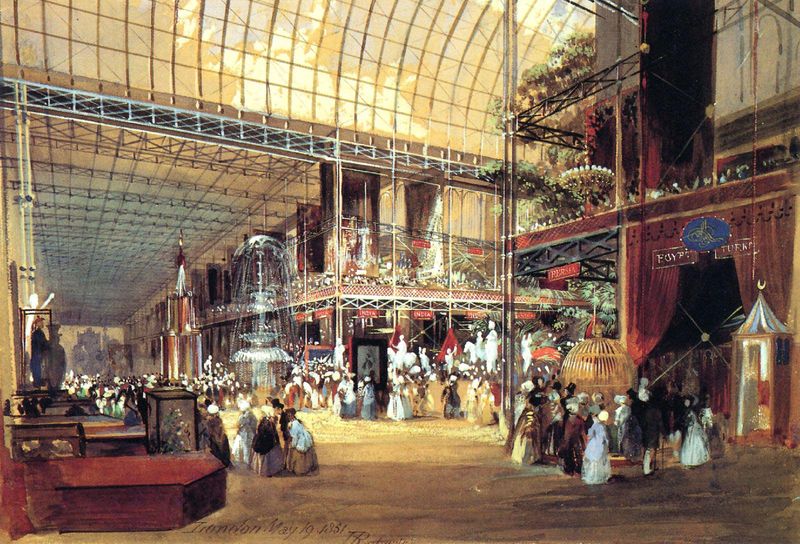
Titel: Kristallpalast, London, Hyde Park, 1851, Joseph Paxton, Innenansicht
Künstler: James Roberts
Institution: Potsdam-Sanssouci, Sammlung der Zeichnungen, Aquarellsammlung
Schlagwörter: blau, gemälde, mann, frauen, gelb, menschen, damen, fenster, frau, glas, männer, paris, rot, herren, versammlung, architektur, brunnen, springbrunnen, gelände, markt, halle, gerüst, zirkus, treffen, ausstellung, biedermeier, messe, hochzeit, museum, käfig, stahl, weltausstellung, glashaus, hallen, vitrinen, stahlbau, kaufhaus, basar, licheter, aussstellung